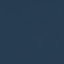
Land use / land cover: SeaLake